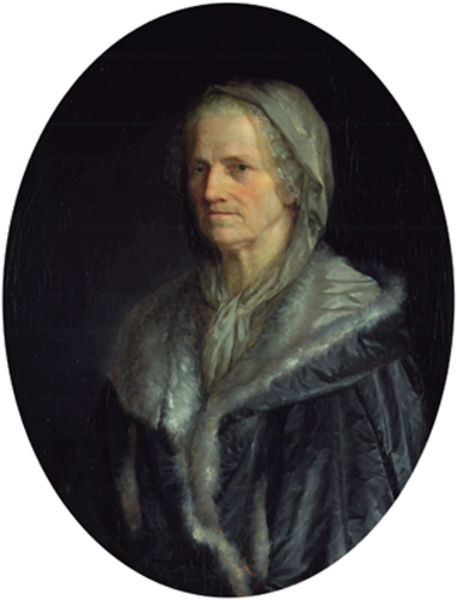
Titel: Bildnis Madame Simon
Künstler: Pierre-Paul Prud'hon
Standort: Karlsruhe
Institution: Staatliche Kunsthalle Karlsruhe
Schlagwörter: blue, hat, oil, white, women, black, dark, dress, face, female, gray, grey, hair, lace, lady, nose, old, painting, portrait, robe, woman, oil painting, old woman, wood, sad, silver, man, ear, head, sun, eyes, light, bust, oval, shawl, trim, color, bonnet, brow, cap, chin, coat, fur, granny, mother, mouth, scarf, wrinkles, old man, jacket, satin, person, human, royal, cape, cloak, colours, eye, cloth, headscarf, lips, pale, canvas, cold, contrast, rich, round, evil, angry, waiting, veil, serious, despair, frown, lonely, ugly, rosy, wealthy, white background, hood, wrinkle, grey hair, warm, old lady, wealth, stern, headdress, brows, gloomy, midieval, loose, throat, somber, gre, vintage, bonnett, fuzzy, grim, wod, wihte, fur coat, mad, blue coat, grimace, helo, solemn, unhappy, furs, tight, shaw, dark background, kercheif, shoders, gandma, naany, ladie, pursed lips, fur trim, causcasian, three quarters, moouth, bnnet, ovale, staid, annoyed look